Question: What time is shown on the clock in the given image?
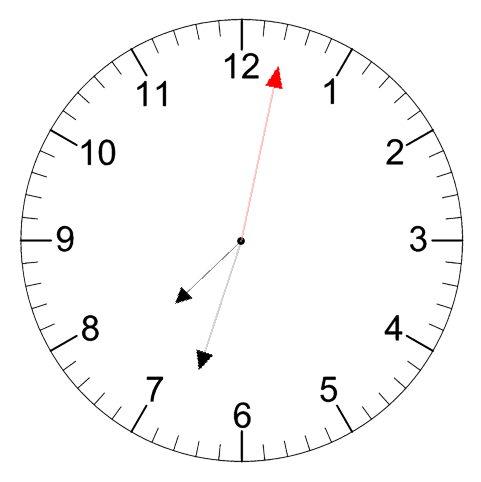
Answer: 07:33:02